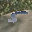
Label: 5